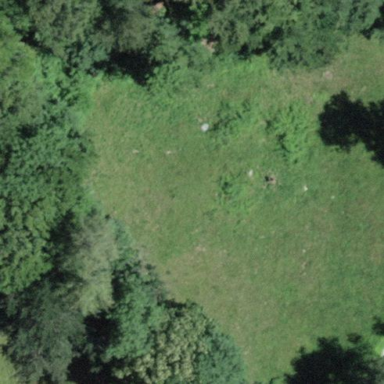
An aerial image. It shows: Beautiful meadow.